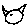
Label: cat